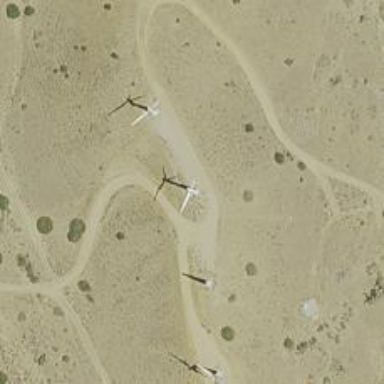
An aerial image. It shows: Wind power generator with wind turbines.